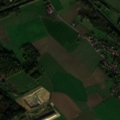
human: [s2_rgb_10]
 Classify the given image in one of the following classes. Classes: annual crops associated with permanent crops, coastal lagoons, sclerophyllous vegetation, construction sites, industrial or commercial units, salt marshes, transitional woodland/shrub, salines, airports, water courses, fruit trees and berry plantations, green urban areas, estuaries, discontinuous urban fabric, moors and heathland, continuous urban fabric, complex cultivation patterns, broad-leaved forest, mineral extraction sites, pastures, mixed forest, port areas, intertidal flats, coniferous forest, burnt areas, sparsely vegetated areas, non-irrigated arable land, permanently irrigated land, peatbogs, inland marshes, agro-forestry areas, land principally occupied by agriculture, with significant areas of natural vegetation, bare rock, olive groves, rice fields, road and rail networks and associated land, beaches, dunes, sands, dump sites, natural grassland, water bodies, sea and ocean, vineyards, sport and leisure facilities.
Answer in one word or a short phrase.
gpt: discontinuous urban fabric, non-irrigated arable land, complex cultivation patterns, land principally occupied by agriculture, with significant areas of natural vegetation, broad-leaved forest